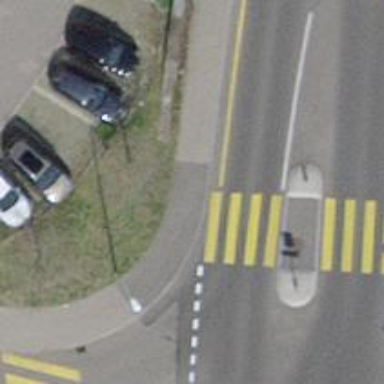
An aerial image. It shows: Kerb serving as barrier.